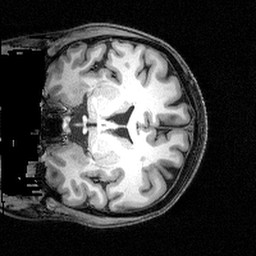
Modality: T1w
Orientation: coronal
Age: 36
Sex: female